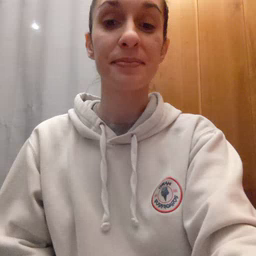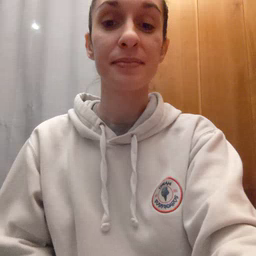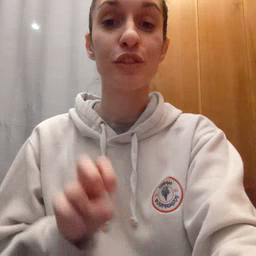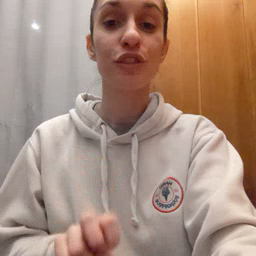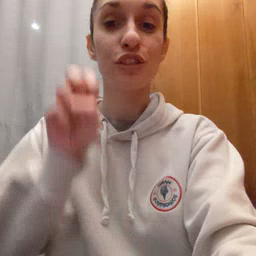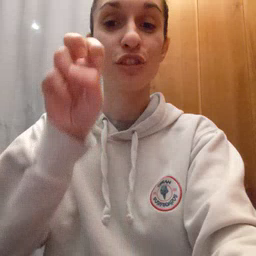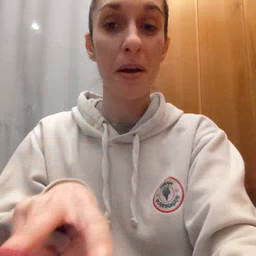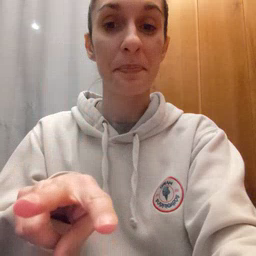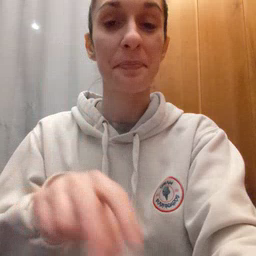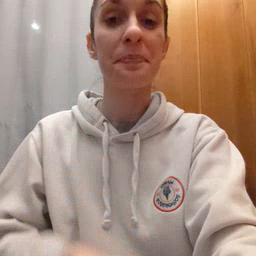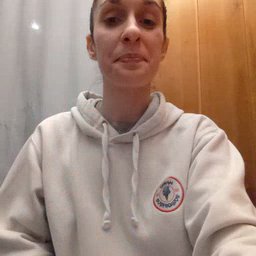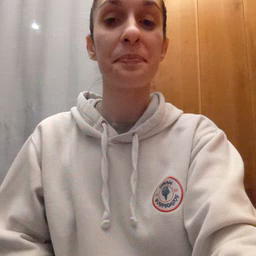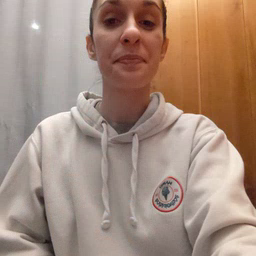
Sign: jump